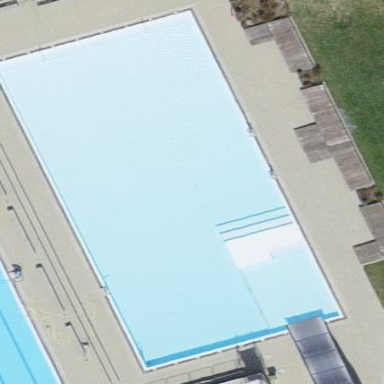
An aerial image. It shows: Swimming pool located in leisure land.